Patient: sex F, age 49
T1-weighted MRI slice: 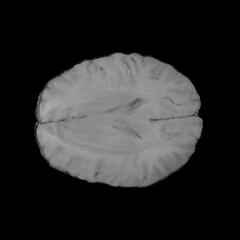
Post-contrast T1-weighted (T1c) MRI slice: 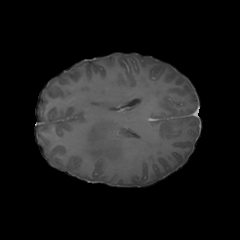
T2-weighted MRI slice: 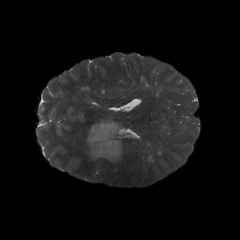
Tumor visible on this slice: yes
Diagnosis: Glioblastoma, IDH-wildtype
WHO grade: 4